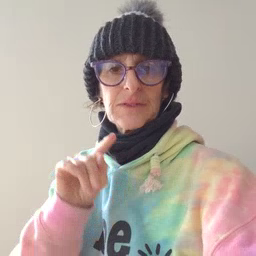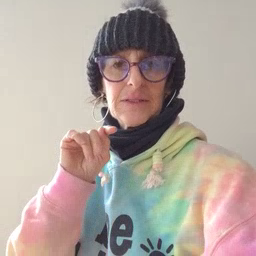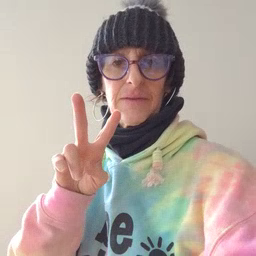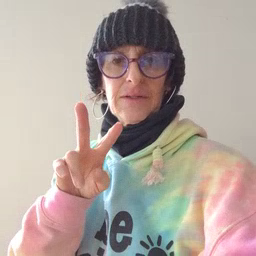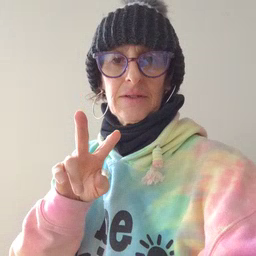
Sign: TV